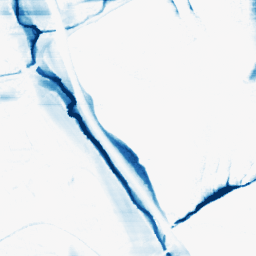
Category: morphological
Decomposition family: morphological_rect
Decomposition parameters: operation: closing
width: 50
height: 5
Upsampling method: quartic
Upsampling parameters: scale: 2
Upsampling scale: 2